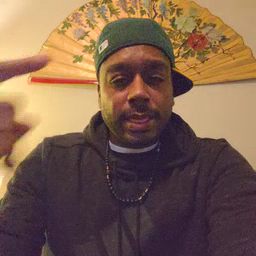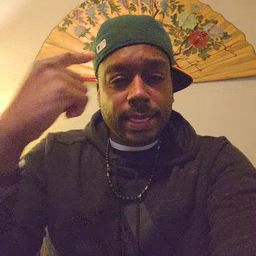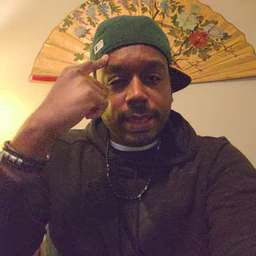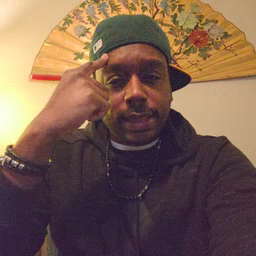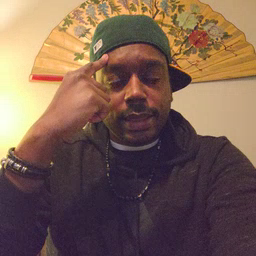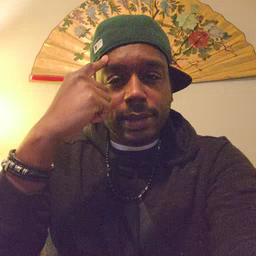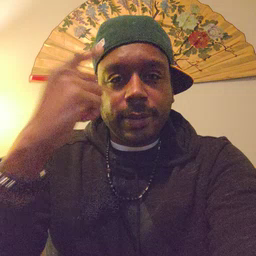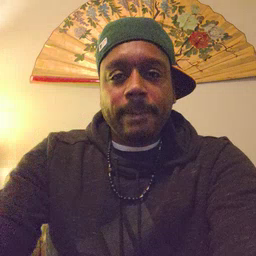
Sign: think